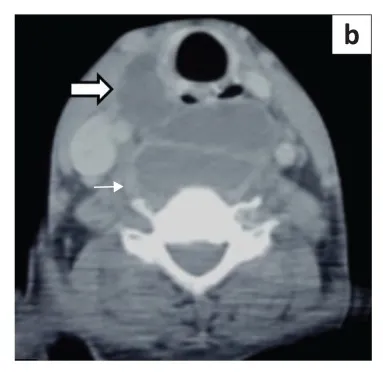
At the level of sixth cervical vertebra , reveals a peripherally enhancing cystic lesion (thin arrows in a, and . . Involving the retropharyngeal and prevertebral space with extension to the anterior cervical and visceral space (thick arrow in b).
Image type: radiology (ct)